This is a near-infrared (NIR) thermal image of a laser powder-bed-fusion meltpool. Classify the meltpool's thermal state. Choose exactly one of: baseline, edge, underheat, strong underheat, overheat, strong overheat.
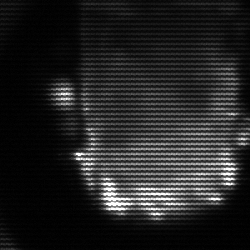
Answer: baseline